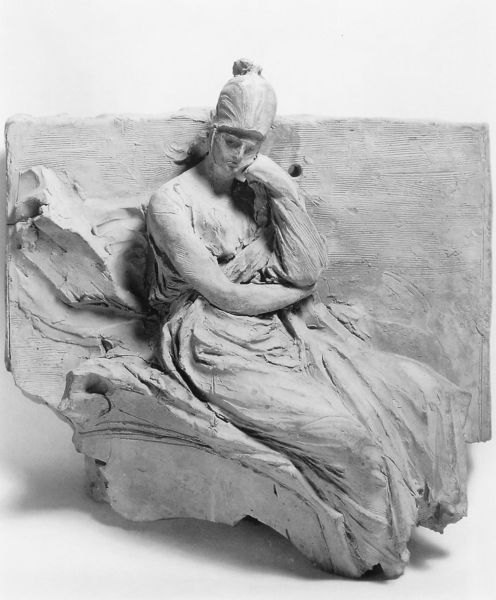
Titel: Ecclesia triumphans (Bozzetto)
Künstler: Giovanni Lorenzo Bernini
Institution: Cambridge, Fogg Art Museum
Schlagwörter: hand, nackt, schatten, umhang, weiß, sitzen, frau, grau, hut, kleid, nase, schwarz, skizze, stuhl, blick, tuch, wand, arm, arme, augen, falten, figur, gewand, haare, mantel, sessel, sitzend, kinn, schulter, keramik, skulptur, ton, relief, modell, spuren, mauer, bett, laken, plastik, nachdenklich, nachdenken, foto, fotografie, photographie, roh, antike, denken, loch, helm, entwurf, sitzfigur, frauenfigur, aufgestützt, bozzetto, gips, fotographie, athene, gebrannt, sinnend, skultur, tonfigur, modello, bearbeitungsspuren, grübelnd, hand am kinn, blick#, handgeformt